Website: apple
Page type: customer-info-address
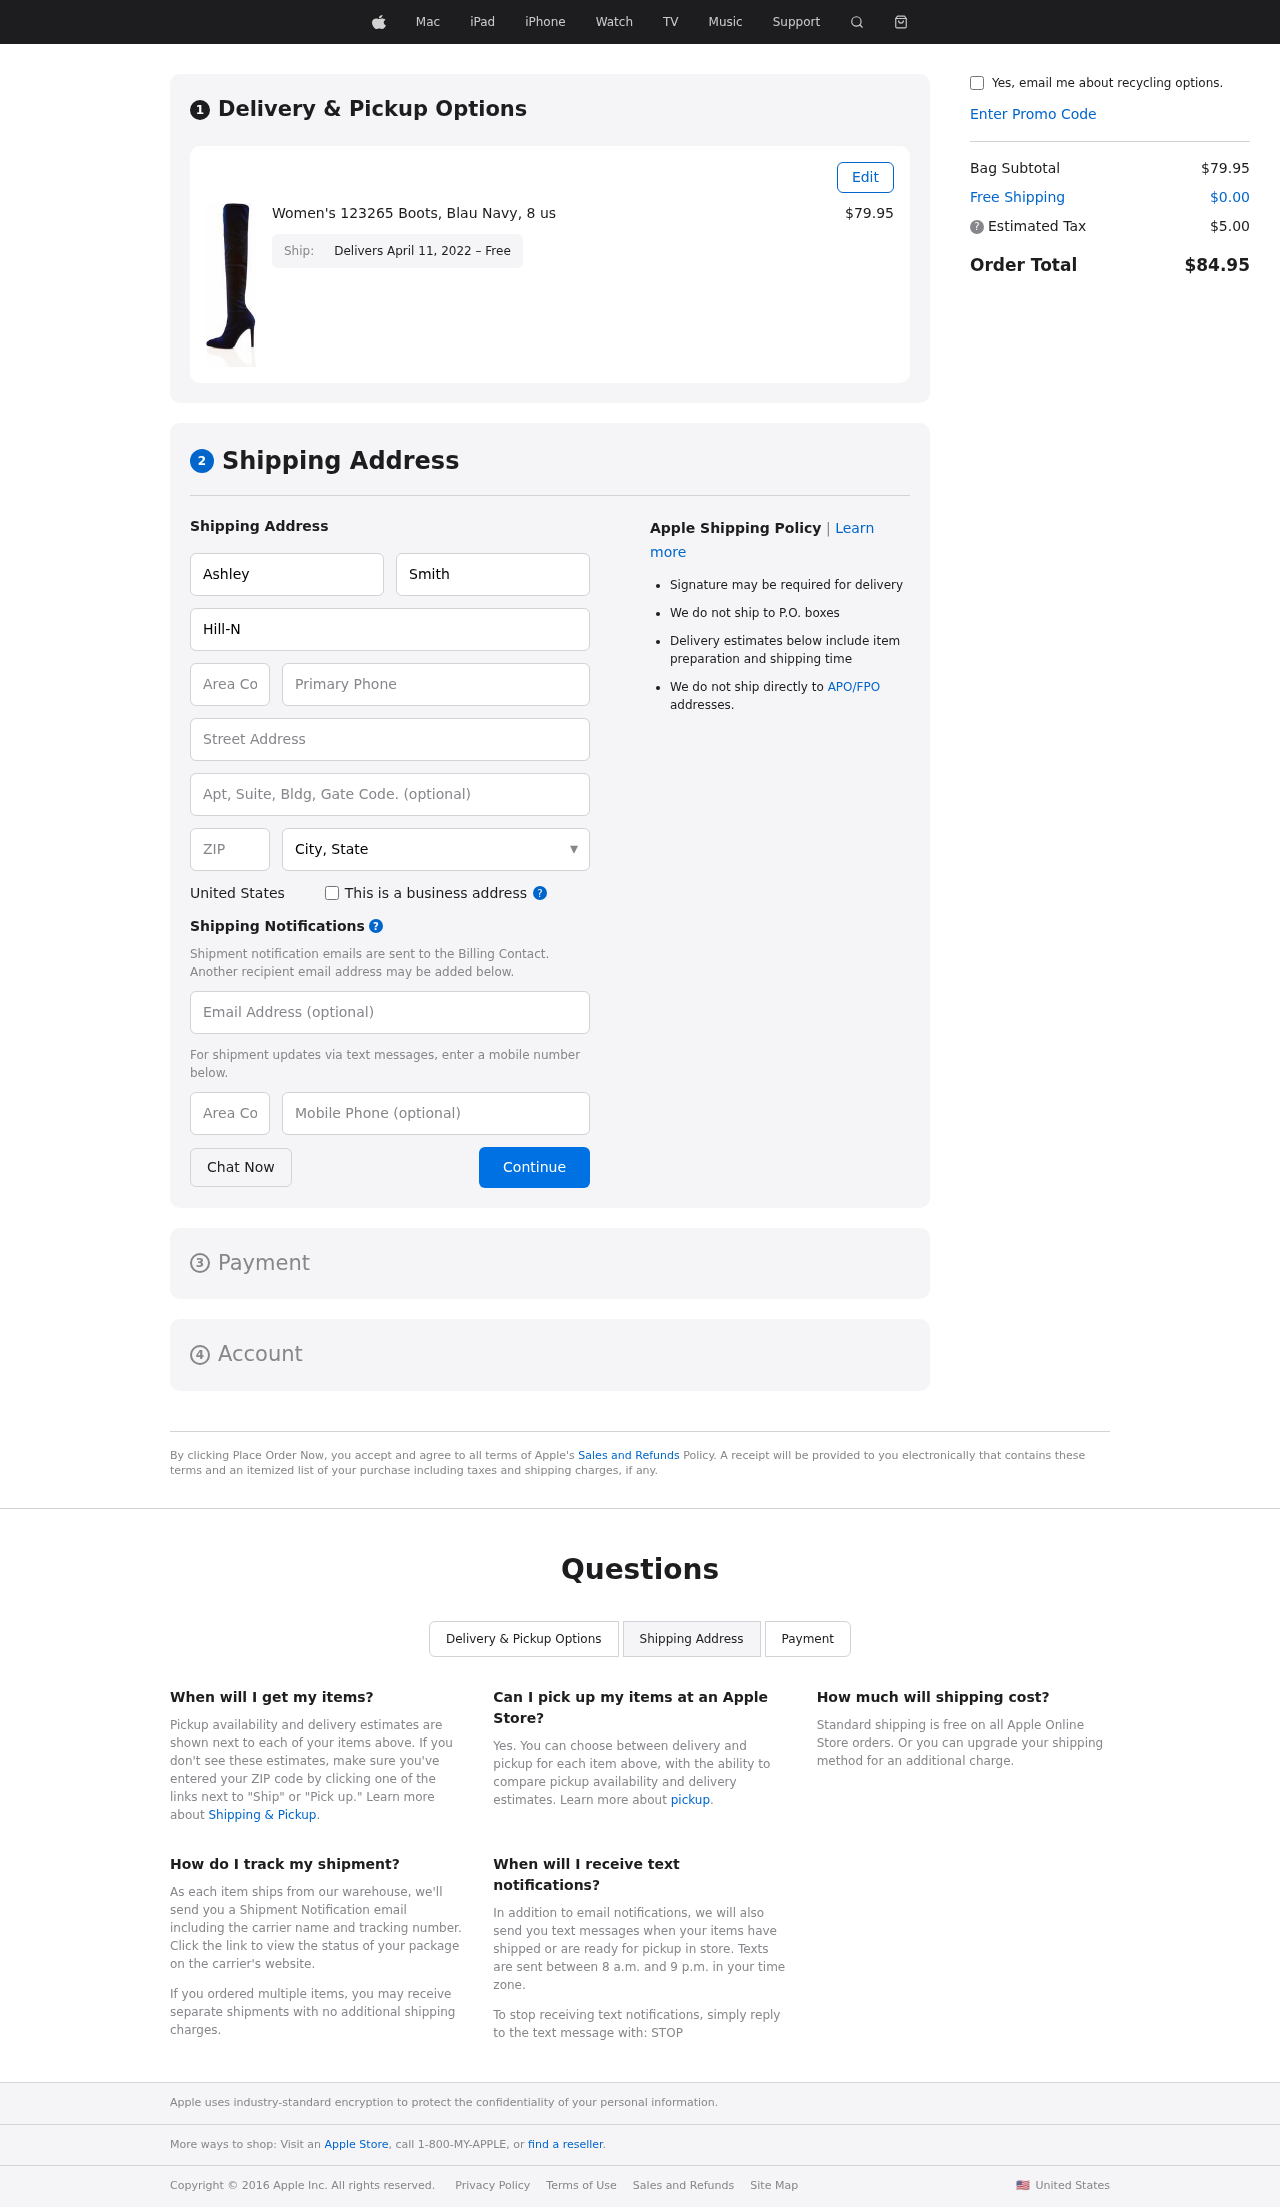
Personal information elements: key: PII_CITY_STATE
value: North Charlesfort, GA
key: PII_COMPANY
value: Hill-Nichols
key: PII_COUNTRY
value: United States
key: PII_EMAIL
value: ashleysmith@gmail.com
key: PII_FIRSTNAME
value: Ashley
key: PII_LASTNAME
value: Smith
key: PII_PHONE
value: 4907789855
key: PII_PHONE_ALT
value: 5094723122
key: PII_PHONE_ALT_AREA
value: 509
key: PII_PHONE_AREA
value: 490
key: PII_POSTCODE
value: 52623
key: PII_STREET
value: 0633 Nguyen Ports Suite 635
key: PII_STREET2
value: Apt. 252
Product elements: key: PRODUCT1_NAME
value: Women's 123265 Boots, Blau Navy, 8 us
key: PRODUCT1_PRICE
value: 79.95
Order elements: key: ORDER_DELIVERY_DATE
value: Delivers April 11, 2022 – Free
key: ORDER_SUBTOTAL
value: $79.95
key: ORDER_SHIPPING_COST
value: $0.00
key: ORDER_TAX
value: $5.00
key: ORDER_TOTAL
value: $84.95